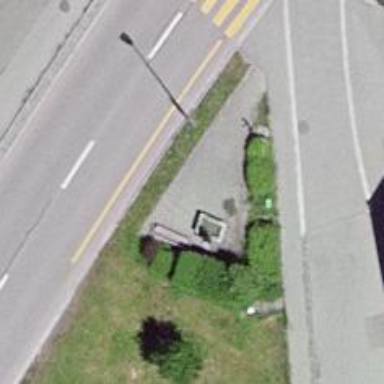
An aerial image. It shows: Brown bench in the vicinity.